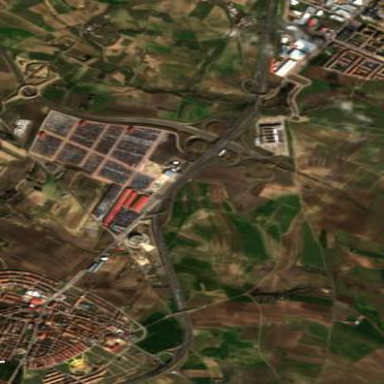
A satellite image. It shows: Industrial area designated for auto wrecking.